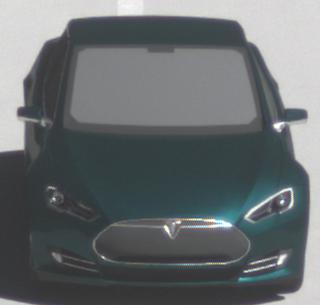
Make: Tesla
Model: Model S 60
Detailed model: Model S
Model produced from: 2013/10
Model produced until: 2014/10
Doors: 5
Color: blue
Road condition: dry road
Daytime: midday
Contrast: high contrast